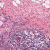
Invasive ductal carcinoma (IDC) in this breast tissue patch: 0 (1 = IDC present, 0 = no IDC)